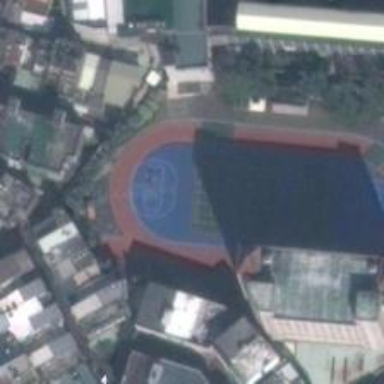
The playground coloured with dark blue is overshadowed by the edifice which is next to itself .